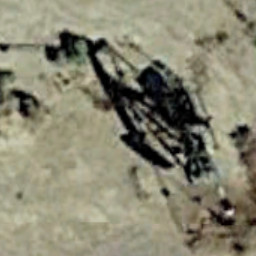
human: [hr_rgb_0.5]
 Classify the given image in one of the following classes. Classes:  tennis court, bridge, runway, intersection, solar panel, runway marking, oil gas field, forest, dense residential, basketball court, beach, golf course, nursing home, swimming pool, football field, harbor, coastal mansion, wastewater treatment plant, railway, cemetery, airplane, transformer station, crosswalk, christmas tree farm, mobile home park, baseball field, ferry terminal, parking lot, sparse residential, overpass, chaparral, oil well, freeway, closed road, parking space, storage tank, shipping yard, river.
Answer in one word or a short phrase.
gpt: oil well